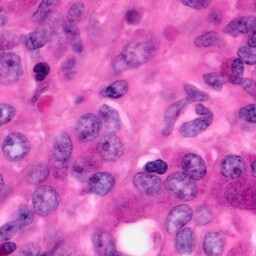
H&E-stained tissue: Pancreatic